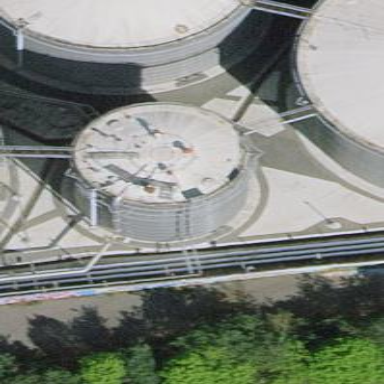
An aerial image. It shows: Building with storage tank.